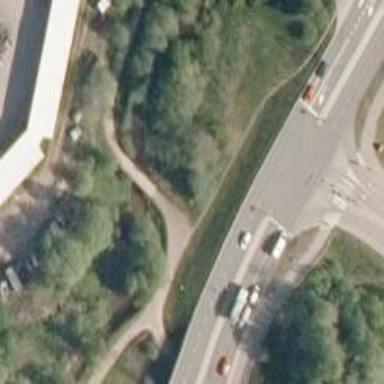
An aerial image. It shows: Nordic footway.